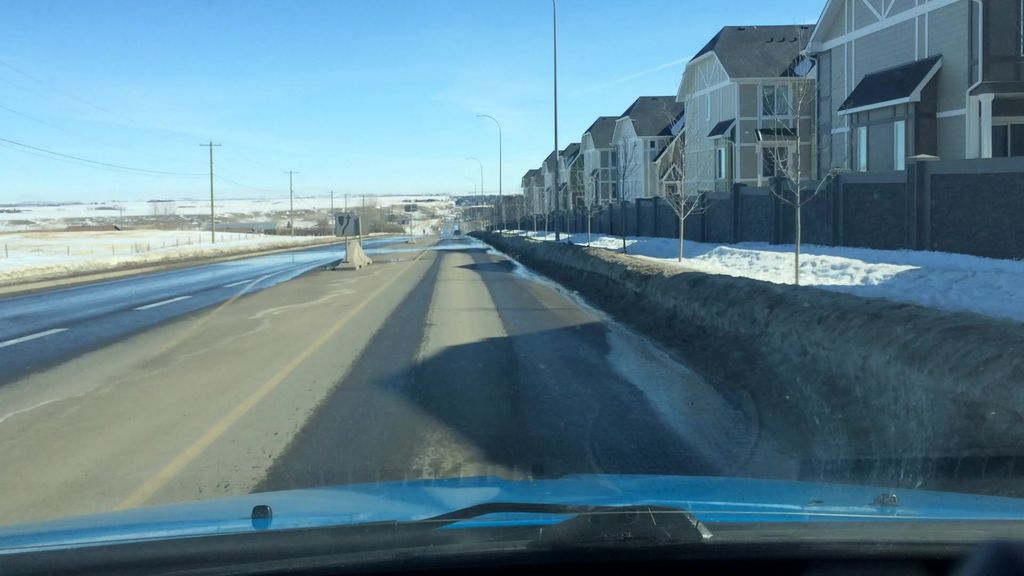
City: calgary